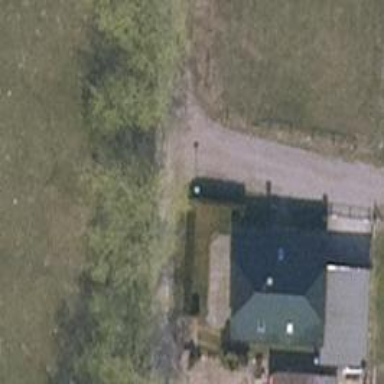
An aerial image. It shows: Gravel residential road.